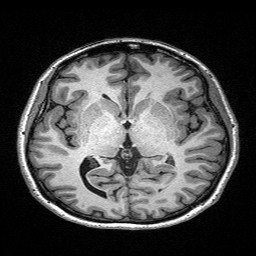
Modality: T1w
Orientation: coronal
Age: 27
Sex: female
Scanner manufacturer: siemens
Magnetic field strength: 3 T
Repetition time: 2.4 s
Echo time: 0.03 s